Field crop: maize
Growth stage: 2
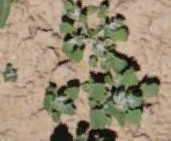
Species: chenopodium